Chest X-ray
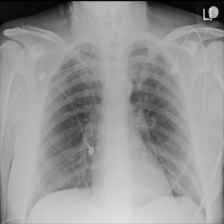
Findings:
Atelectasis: negative
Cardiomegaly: negative
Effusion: negative
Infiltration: negative
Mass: negative
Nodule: negative
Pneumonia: negative
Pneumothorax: negative
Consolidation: negative
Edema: negative
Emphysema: negative
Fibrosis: negative
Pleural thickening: negative
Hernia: negative